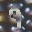
Label: 9